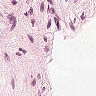
Metastatic tissue present: no